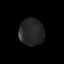
Tissue: skin
Cell type: Epithelial cells
Senescence score: 0.2667
Nuclear area (px): 642
Mean DAPI intensity: 38.037